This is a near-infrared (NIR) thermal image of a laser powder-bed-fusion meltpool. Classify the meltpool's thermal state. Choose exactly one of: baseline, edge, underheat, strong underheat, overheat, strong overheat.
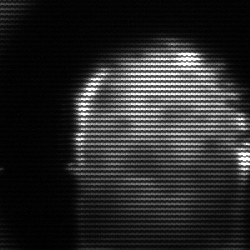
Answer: baseline